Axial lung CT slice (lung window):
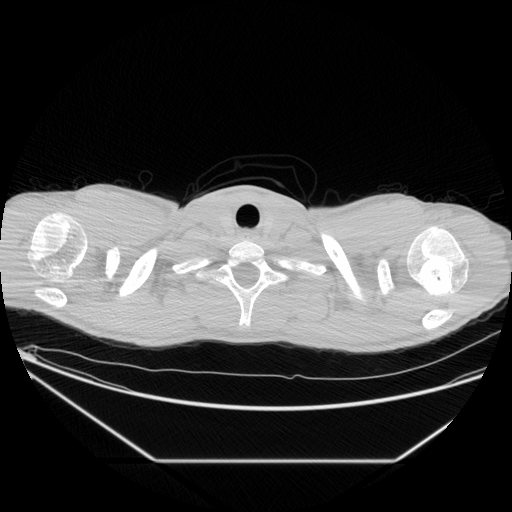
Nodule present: no